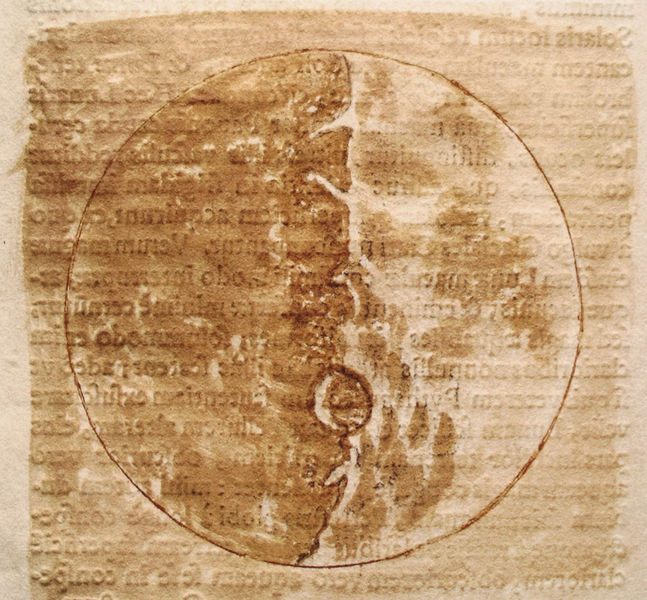
Titel: Zeichnung des Mondes
Künstler: Galileo Galilei
Institution: Venedig
Schlagwörter: dunkel, kopf, mann, schatten, gelb, braun, hell, zeichen, blatt, kontrast, kreis, rund, beine, schrift, papier, graphik, sepia, lciht, tusche, mond, buch, linie, druck, seite, text, buchstaben, spiegelverkehrt, stempel, flecken, fragment, pergament, griechisch, struktur, fleckig, landkarte, zeilen, siegel, abdruck, prägung, riss, latein, tiefdruck, astronomie, krater, geprägt, spiegelschrift, er, beschrieben, inkunabeln, mondkrater, illustarion, helle seite